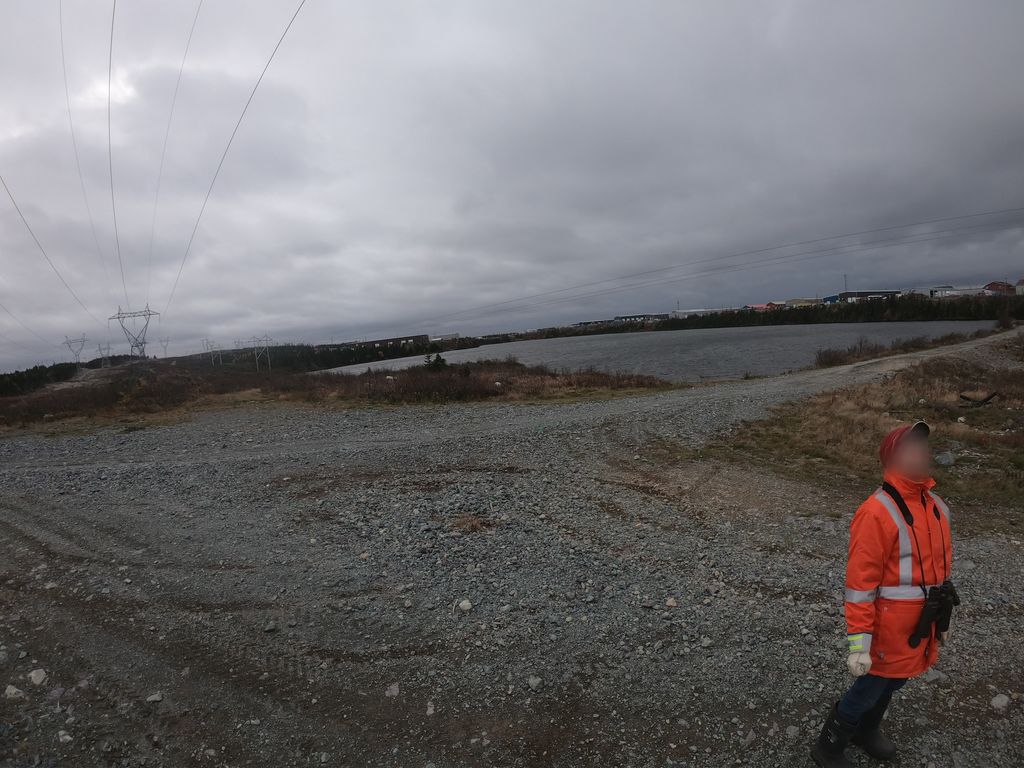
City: st_johns